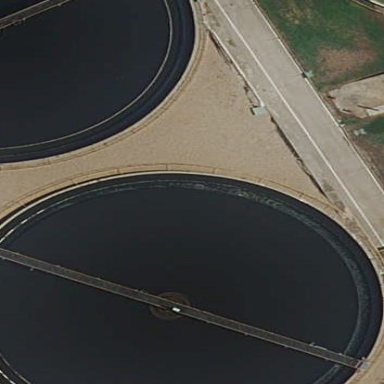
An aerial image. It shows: Body of wastewater.